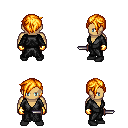
a pixel art fantasy rpg character, male body template, human, tanned skin, gray robe, gold greaves, light blonde pixie cut hairstyle, gold gloves, black shoes, dagger, four views (front, back, left, right), 2x2 character sprite sheet, small pixel art, hard edges, no anti-aliasing